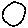
Label: circle